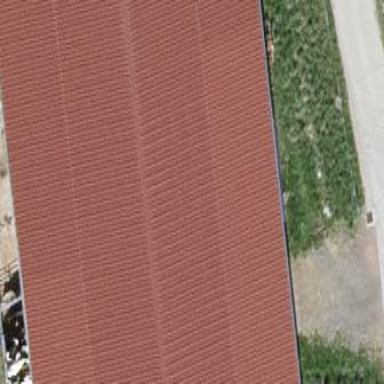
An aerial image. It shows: Greenhouse.